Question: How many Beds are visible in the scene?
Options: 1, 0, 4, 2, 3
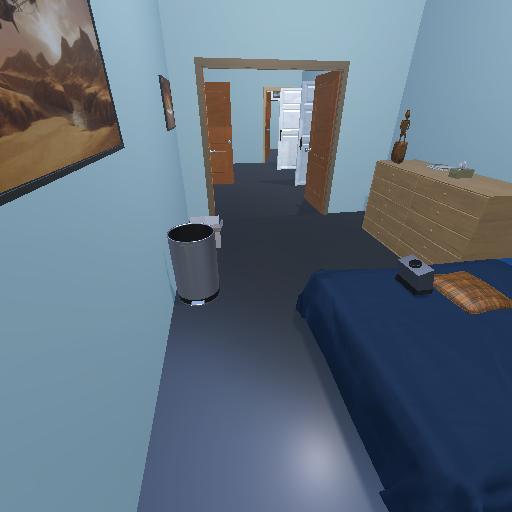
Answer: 1